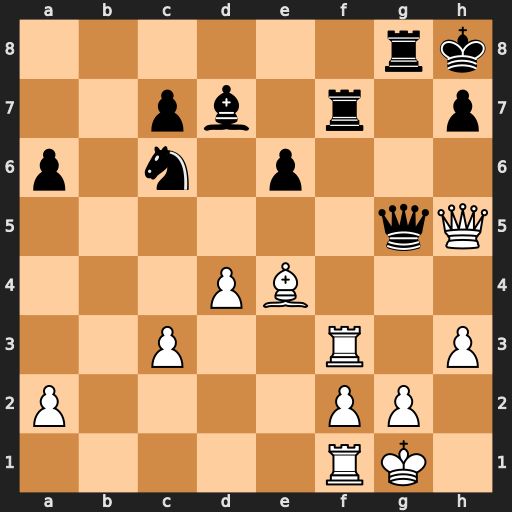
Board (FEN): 6rk/2pb1r1p/p1n1p3/6qQ/3PB3/2P2R1P/P4PP1/5RK1
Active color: w
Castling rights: -
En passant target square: -
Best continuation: Qxg5 Rxg5 Rxf7